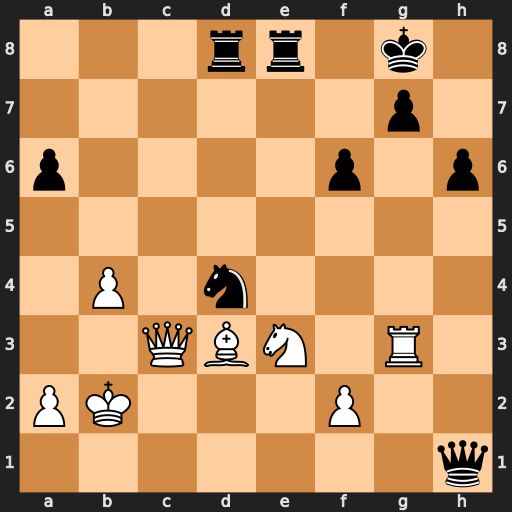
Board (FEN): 3rr1k1/6p1/p4p1p/8/1P1n4/2QBN1R1/PK3P2/7q
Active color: w
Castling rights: -
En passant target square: -
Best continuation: Rxg7+ Kxg7 Qc7+ Kf8 Bg6 Re7 Qxd8+